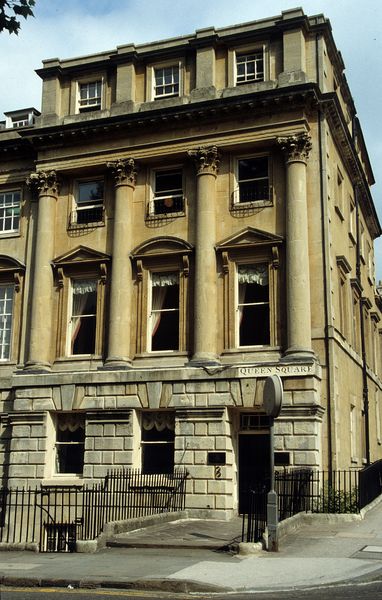
Titel: Nordseite, östlicher Seitenrisalit
Künstler: John d.Ä. Wood
Standort: Bath
Institution: Queens Square
Schlagwörter: baum, blau, blätter, himmel, wolken, gelb, ocker, sand, stadt, braun, fenster, grau, strasse, säule, säulen, tür, weiss, dach, gebäude, haus, weg, zaun, architektur, barock, stein, steine, vorhang, strauch, gitter, drei, klassizismus, england, renaissance, ecke, ansicht, fassade, pflaster, giebel, mauer, platz, treppe, gardine, gardinen, vorhänge, inschrift, uhr, metall, geländer, stufen, tor, foto, fotografie, photographie, vier, eingang, fugen, keller, schild, eckhaus, wohnhaus, bürgersteig, gehsteig, palast, palazzo, stockwerk, gehweg, hässlich, kapitelle, kapitell, photo, fries, dreiecksgiebel, rustika, villa, sims, gesims, quader, eck, sandstein, ionisch, historismus, bozzetto, etagen, geschosse, königin, london, korinthisch, stockwerke, englisch, acht, klassisch, geschoss, gebälk, klassizistisch, palais, kranzgesims, korintisch, fensterbekrönung, flachdach, attika, strassenschild, queen, basen, säulenordnung, ordnung, sockelzone, säulenvorlage, rustica, aedicula, guttae, halbsäulen, attikageschoss, giebelfelder, aruchitektur, stadthaus, quaderung, reihenhaus, wood, eisenzaun, base, hausnummer, bath, square, hausblock, korinthische, kolossalsäule, queen square, fensterbekrönungen, ädiculae, klsszizismus, türo, dundbogen, übergiebelt, übergiebelte fenster